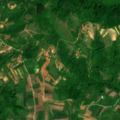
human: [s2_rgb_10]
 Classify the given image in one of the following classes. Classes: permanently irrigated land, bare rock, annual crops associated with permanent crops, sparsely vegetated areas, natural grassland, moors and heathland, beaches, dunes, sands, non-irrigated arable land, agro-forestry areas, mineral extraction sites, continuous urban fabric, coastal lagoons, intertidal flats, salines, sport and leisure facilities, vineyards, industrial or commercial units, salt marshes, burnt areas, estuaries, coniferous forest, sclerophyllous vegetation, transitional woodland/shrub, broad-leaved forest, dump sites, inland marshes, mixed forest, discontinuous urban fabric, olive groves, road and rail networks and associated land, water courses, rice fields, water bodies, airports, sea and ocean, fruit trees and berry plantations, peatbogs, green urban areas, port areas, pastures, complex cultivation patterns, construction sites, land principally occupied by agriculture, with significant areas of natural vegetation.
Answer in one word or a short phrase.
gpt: pastures, complex cultivation patterns, land principally occupied by agriculture, with significant areas of natural vegetation, broad-leaved forest